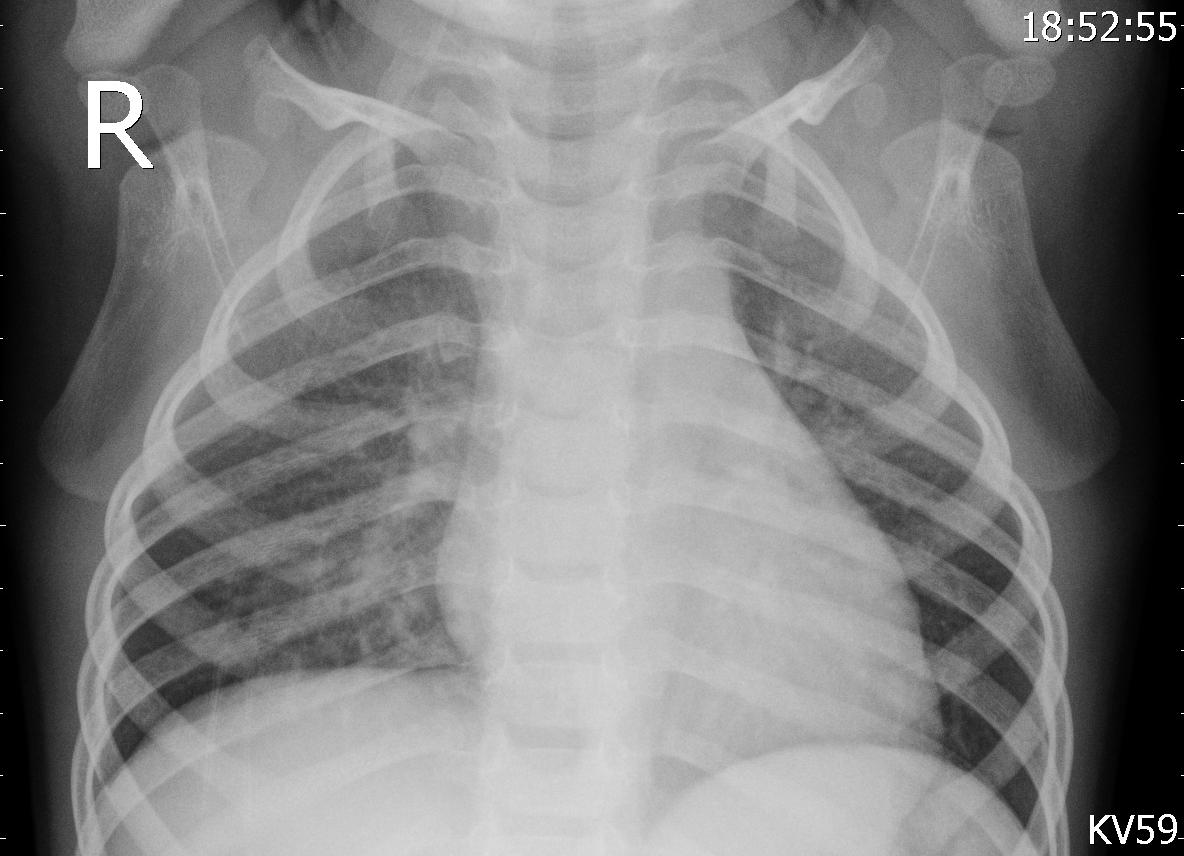
Diagnosis: PNEUMONIA